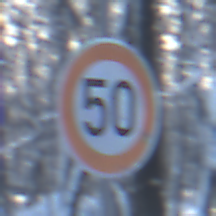
Verkehrszeichen: Geschwindigkeit50
Umgebung: Outdoor, Nature
Tageszeit: MorningAfternoon
Wetter: Clear
Licht: Natural
Jahreszeit: Winter
Kontrast: LowContrast